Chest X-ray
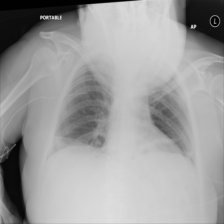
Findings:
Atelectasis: positive
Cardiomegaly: negative
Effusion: negative
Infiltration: negative
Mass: negative
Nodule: negative
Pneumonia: negative
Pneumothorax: negative
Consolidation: negative
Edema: negative
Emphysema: negative
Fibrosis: negative
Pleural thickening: negative
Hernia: negative